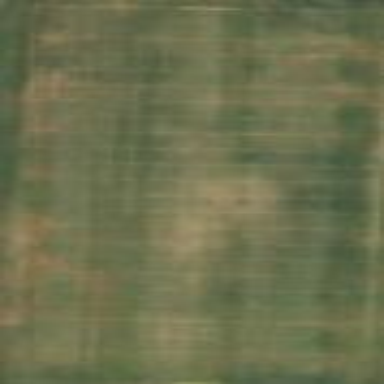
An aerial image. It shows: Pitch for American football.